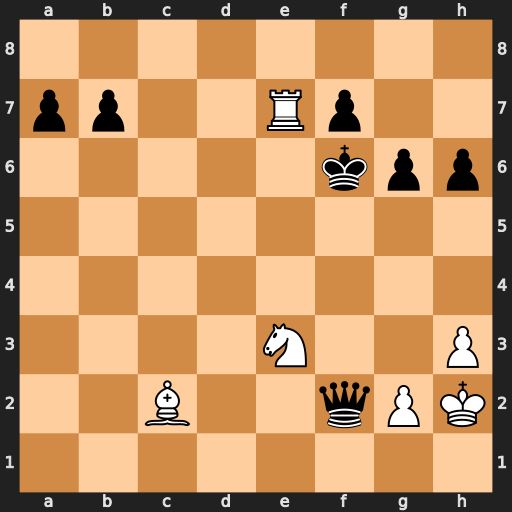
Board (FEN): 8/pp2Rp2/5kpp/8/8/4N2P/2B2qPK/8
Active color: w
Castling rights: -
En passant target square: -
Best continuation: Ng4+ Kxe7 Nxf2